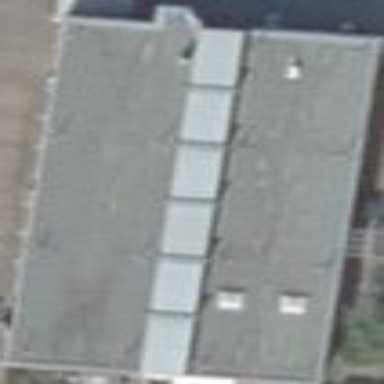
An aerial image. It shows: Garage building.